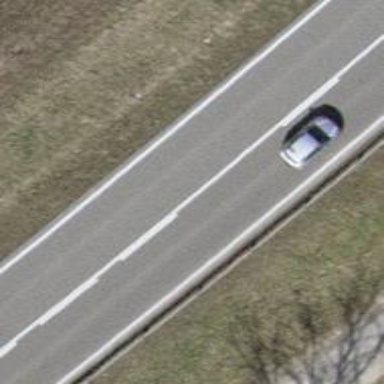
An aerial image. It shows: Asphalt road classified as primary highway.